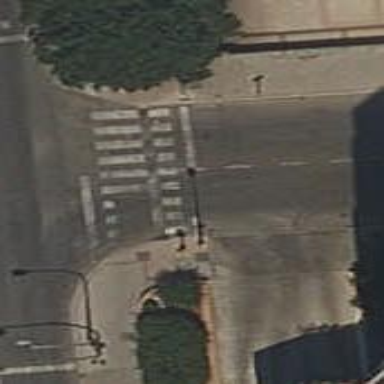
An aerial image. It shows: Crossing with traffic signals.